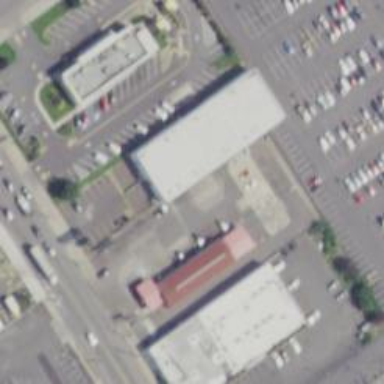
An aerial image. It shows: Retail building.